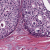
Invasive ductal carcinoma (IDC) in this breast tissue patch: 0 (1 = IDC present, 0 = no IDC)